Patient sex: M
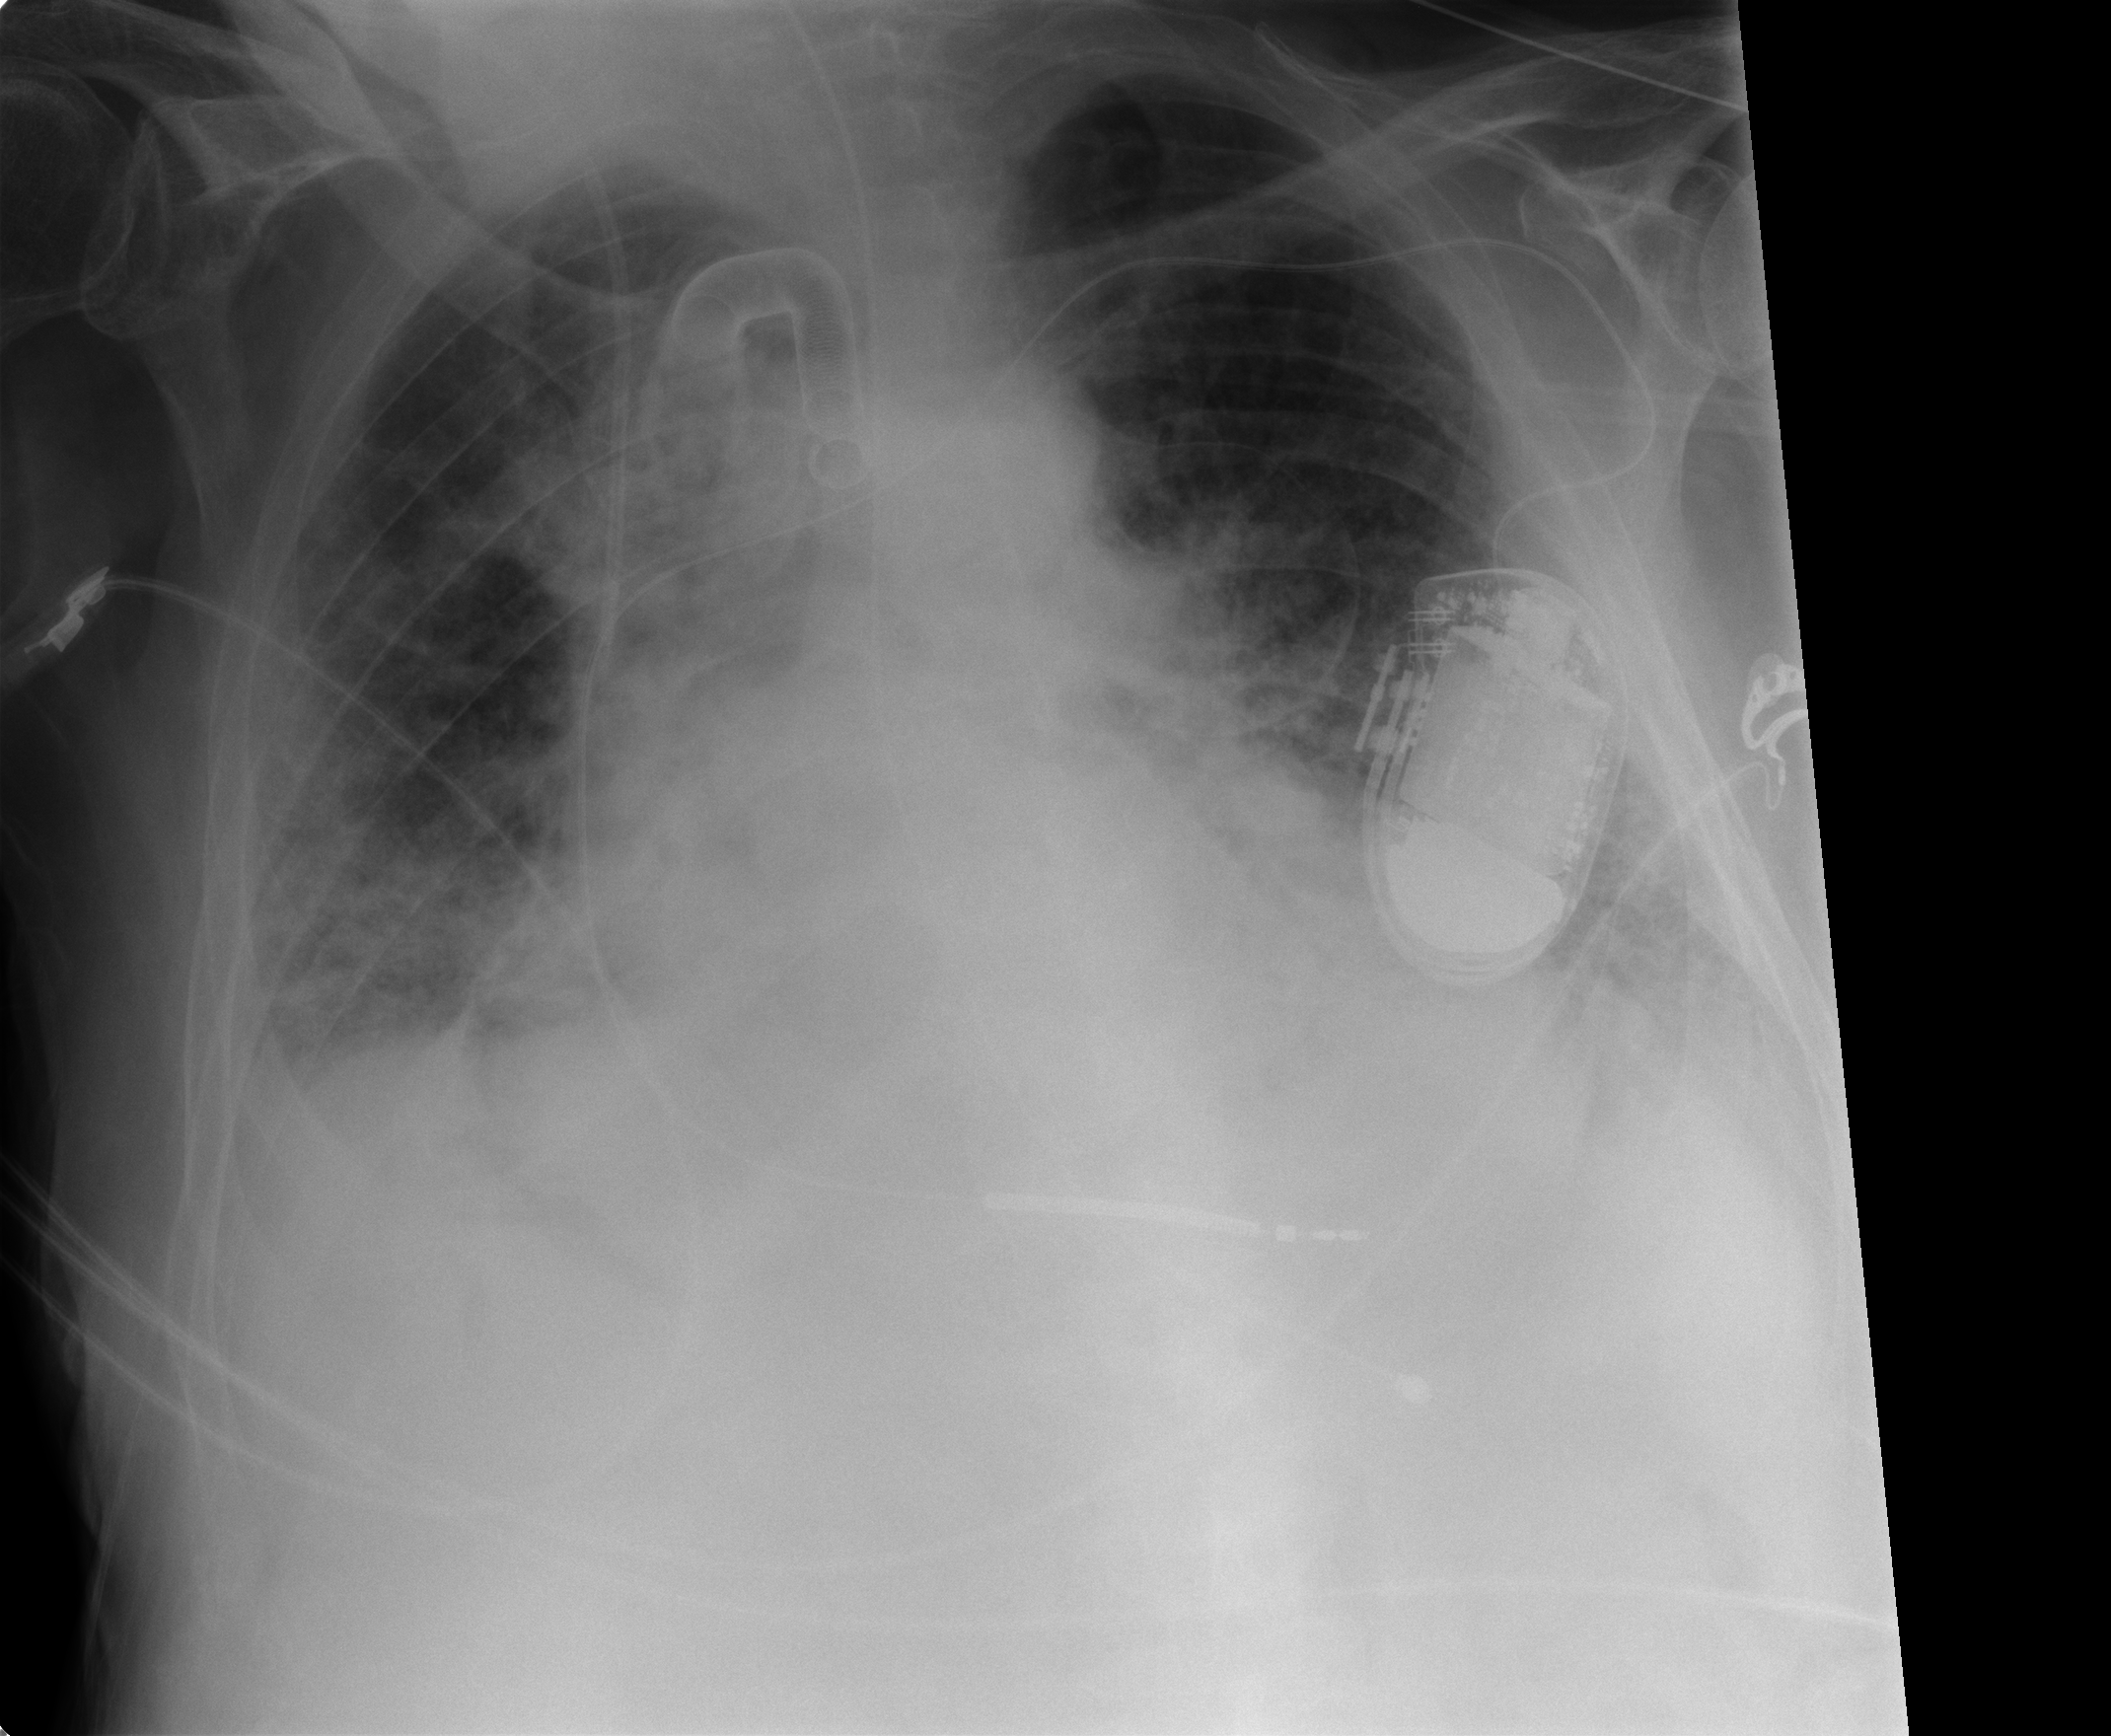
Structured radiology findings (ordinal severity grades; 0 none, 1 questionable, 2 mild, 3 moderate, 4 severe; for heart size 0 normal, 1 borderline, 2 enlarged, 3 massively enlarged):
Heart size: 2
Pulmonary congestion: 3
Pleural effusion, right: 1
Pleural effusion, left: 1
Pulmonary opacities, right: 3
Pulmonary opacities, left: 2
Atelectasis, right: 2
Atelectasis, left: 2